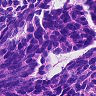
Metastatic tissue present: no